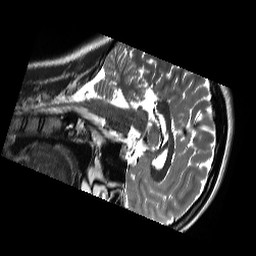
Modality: T2w
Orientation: sagittal
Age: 19
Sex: female